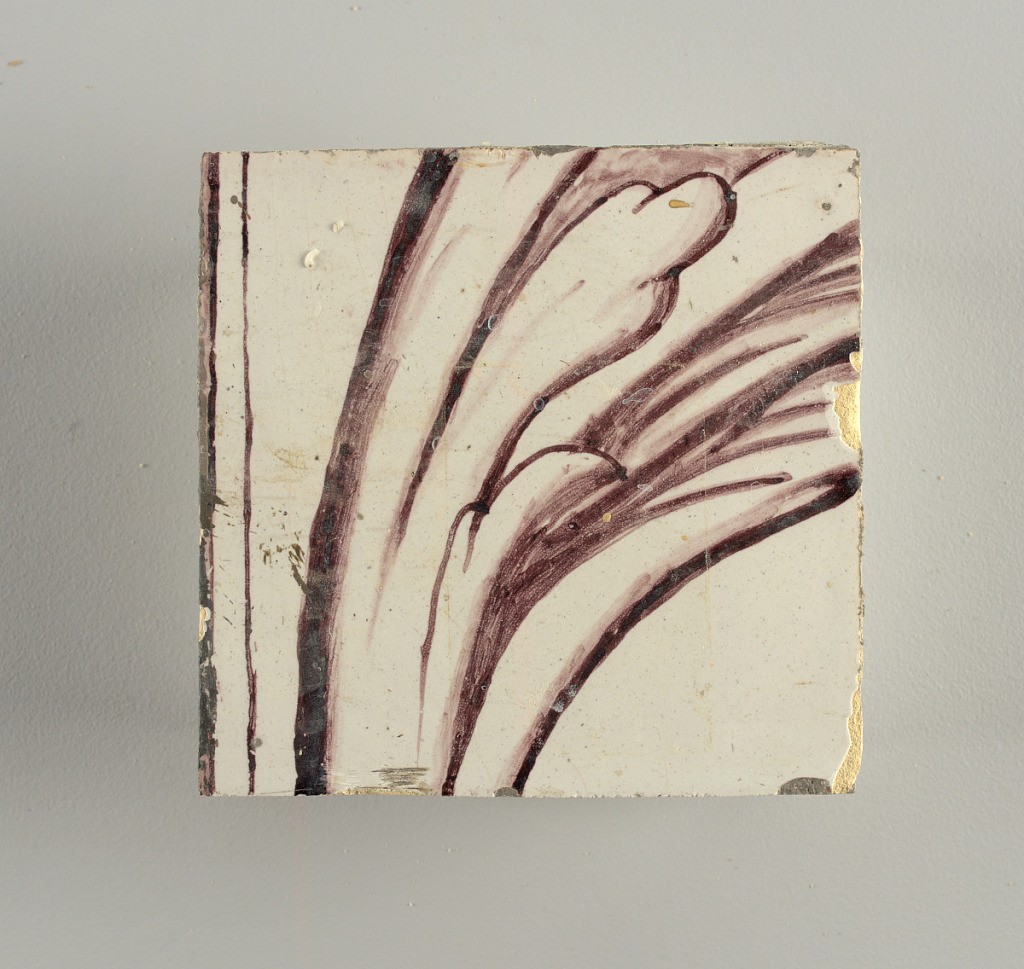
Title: Wall facing
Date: ca. 1725
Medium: tin-glazed earthenware, underglaze
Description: Running design for a frieze or a dado, composed of scrolls of foliage and strapwork, and four repeating motifs--a seated woman in a small upright oval medallion, a putto seated on a rocailled base, and strapwork in axial pattern.  The various panels, A to F, show various repeats of the same design, all being five tiles high and a varying number of tiles wide.